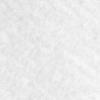
Label: no_change